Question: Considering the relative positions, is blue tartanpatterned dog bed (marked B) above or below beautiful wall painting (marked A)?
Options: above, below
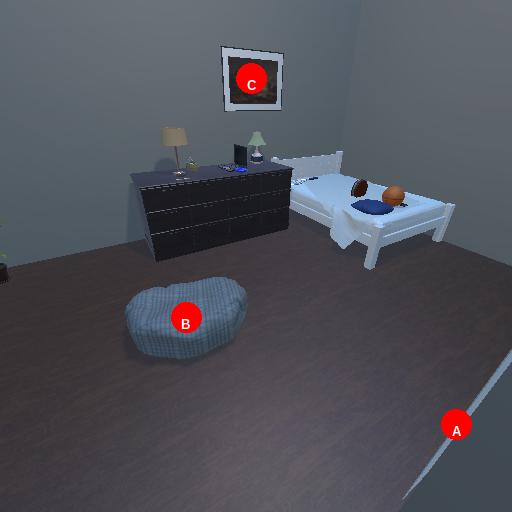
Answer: above